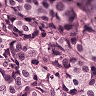
Metastatic tissue present: yes